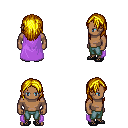
a pixel art fantasy rpg character, male body template, human, dark skin, lavender cape, teal pants, blonde long hairstyle, ghillies, four views (front, back, left, right), 2x2 character sprite sheet, small pixel art, hard edges, no anti-aliasing